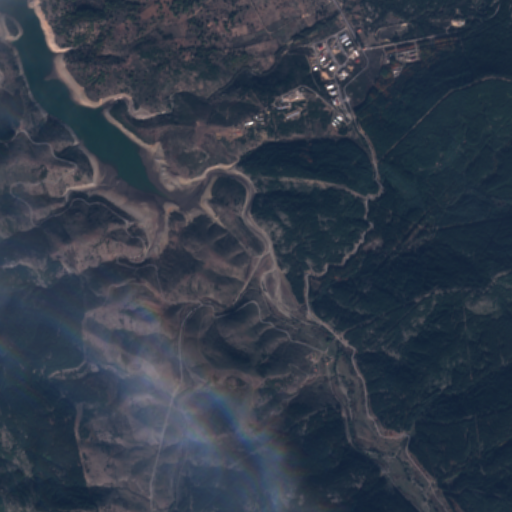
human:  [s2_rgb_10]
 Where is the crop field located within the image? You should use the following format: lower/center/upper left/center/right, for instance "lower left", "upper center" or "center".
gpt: The crop field is located in the upper center of the image.
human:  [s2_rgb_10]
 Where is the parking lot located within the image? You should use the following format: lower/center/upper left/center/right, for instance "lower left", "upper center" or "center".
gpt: The parking lot is located in the upper right of the image.
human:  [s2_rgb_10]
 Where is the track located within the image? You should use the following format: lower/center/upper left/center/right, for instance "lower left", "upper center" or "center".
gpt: The track is located in the upper right of the image.
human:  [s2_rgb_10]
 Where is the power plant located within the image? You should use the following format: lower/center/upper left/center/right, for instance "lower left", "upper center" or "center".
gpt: There is no power plant in the image.